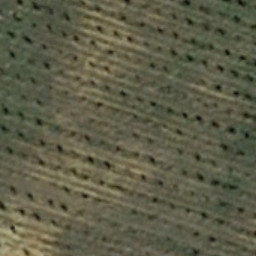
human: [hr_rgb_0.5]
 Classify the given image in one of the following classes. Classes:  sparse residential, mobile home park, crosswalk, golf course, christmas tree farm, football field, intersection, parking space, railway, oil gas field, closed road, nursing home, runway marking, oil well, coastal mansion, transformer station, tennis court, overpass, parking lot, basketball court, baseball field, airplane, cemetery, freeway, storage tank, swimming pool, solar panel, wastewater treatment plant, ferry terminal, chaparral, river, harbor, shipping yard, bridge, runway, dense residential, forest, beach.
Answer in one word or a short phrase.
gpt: christmas tree farm